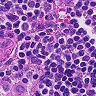
Metastatic tissue present: no